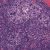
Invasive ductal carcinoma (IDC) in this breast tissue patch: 0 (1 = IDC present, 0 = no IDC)